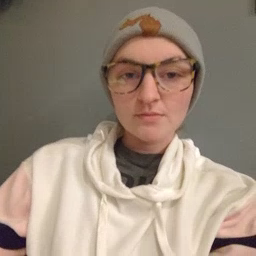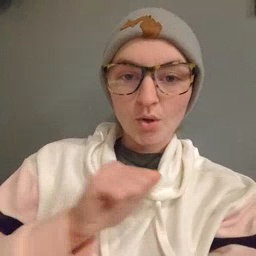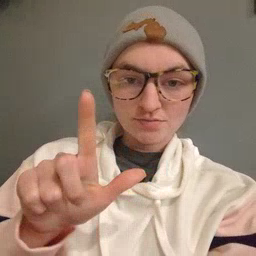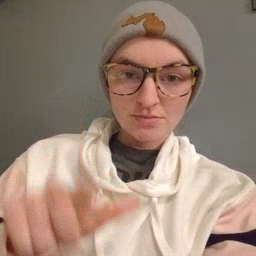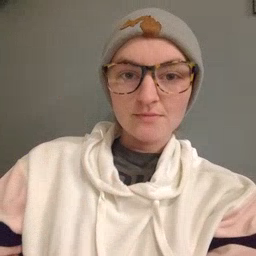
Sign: all